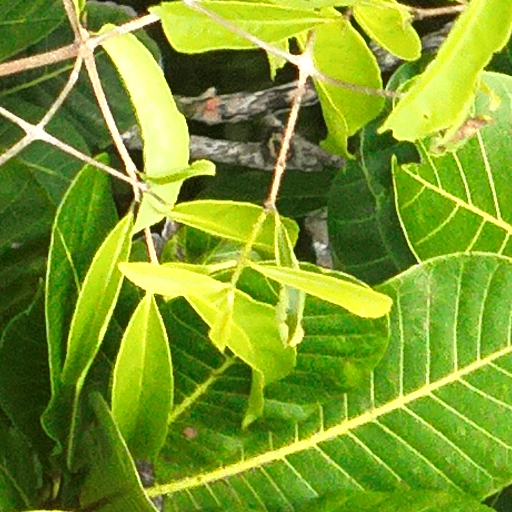
Species: Anacardium excelsum
GBIF accepted scientific name: Anacardium excelsum
Crown area (m\u00b2): 396.319